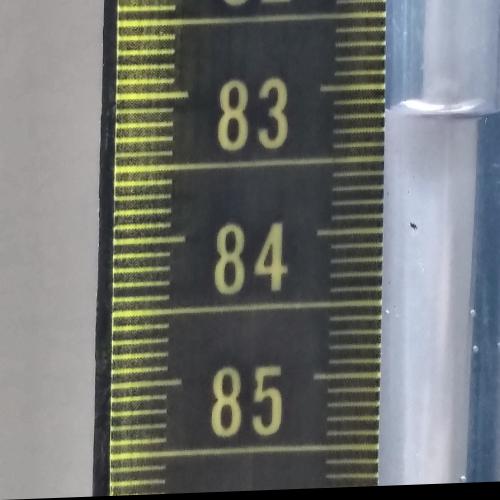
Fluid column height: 83.2 cm